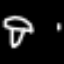
Label: mushroom